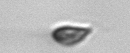
Label: Cryptophyta